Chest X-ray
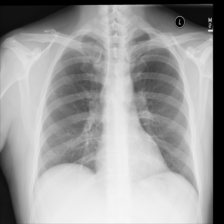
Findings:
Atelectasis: negative
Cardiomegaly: negative
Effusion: negative
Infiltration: negative
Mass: negative
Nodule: negative
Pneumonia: negative
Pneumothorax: negative
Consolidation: negative
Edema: negative
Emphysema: negative
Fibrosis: negative
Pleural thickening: negative
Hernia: negative